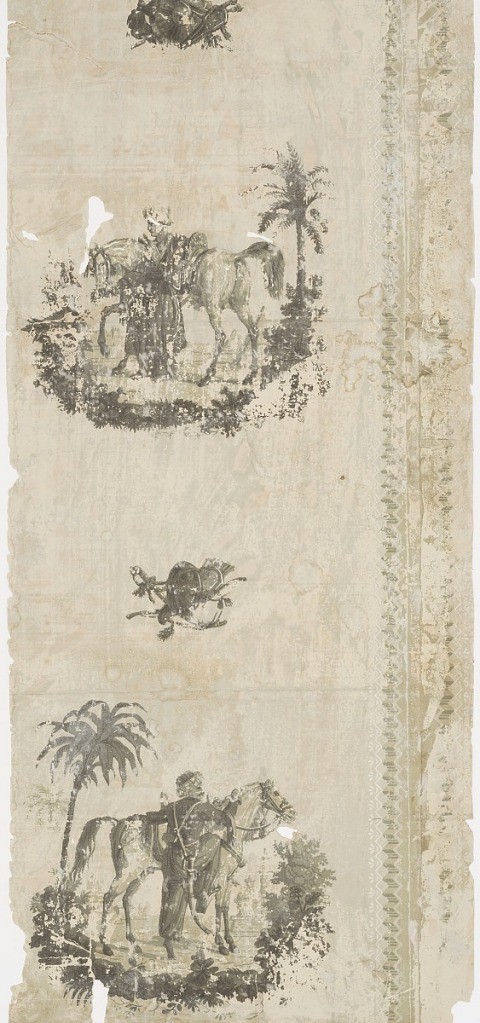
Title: Sidewall
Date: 1800–1825
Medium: Block-printed on handmade paper
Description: On grisaille ground, figural scenic, vignettes featuring soldier mounting horse with exotic trees, alternating with smaller motifs of riding or military attire.